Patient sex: F
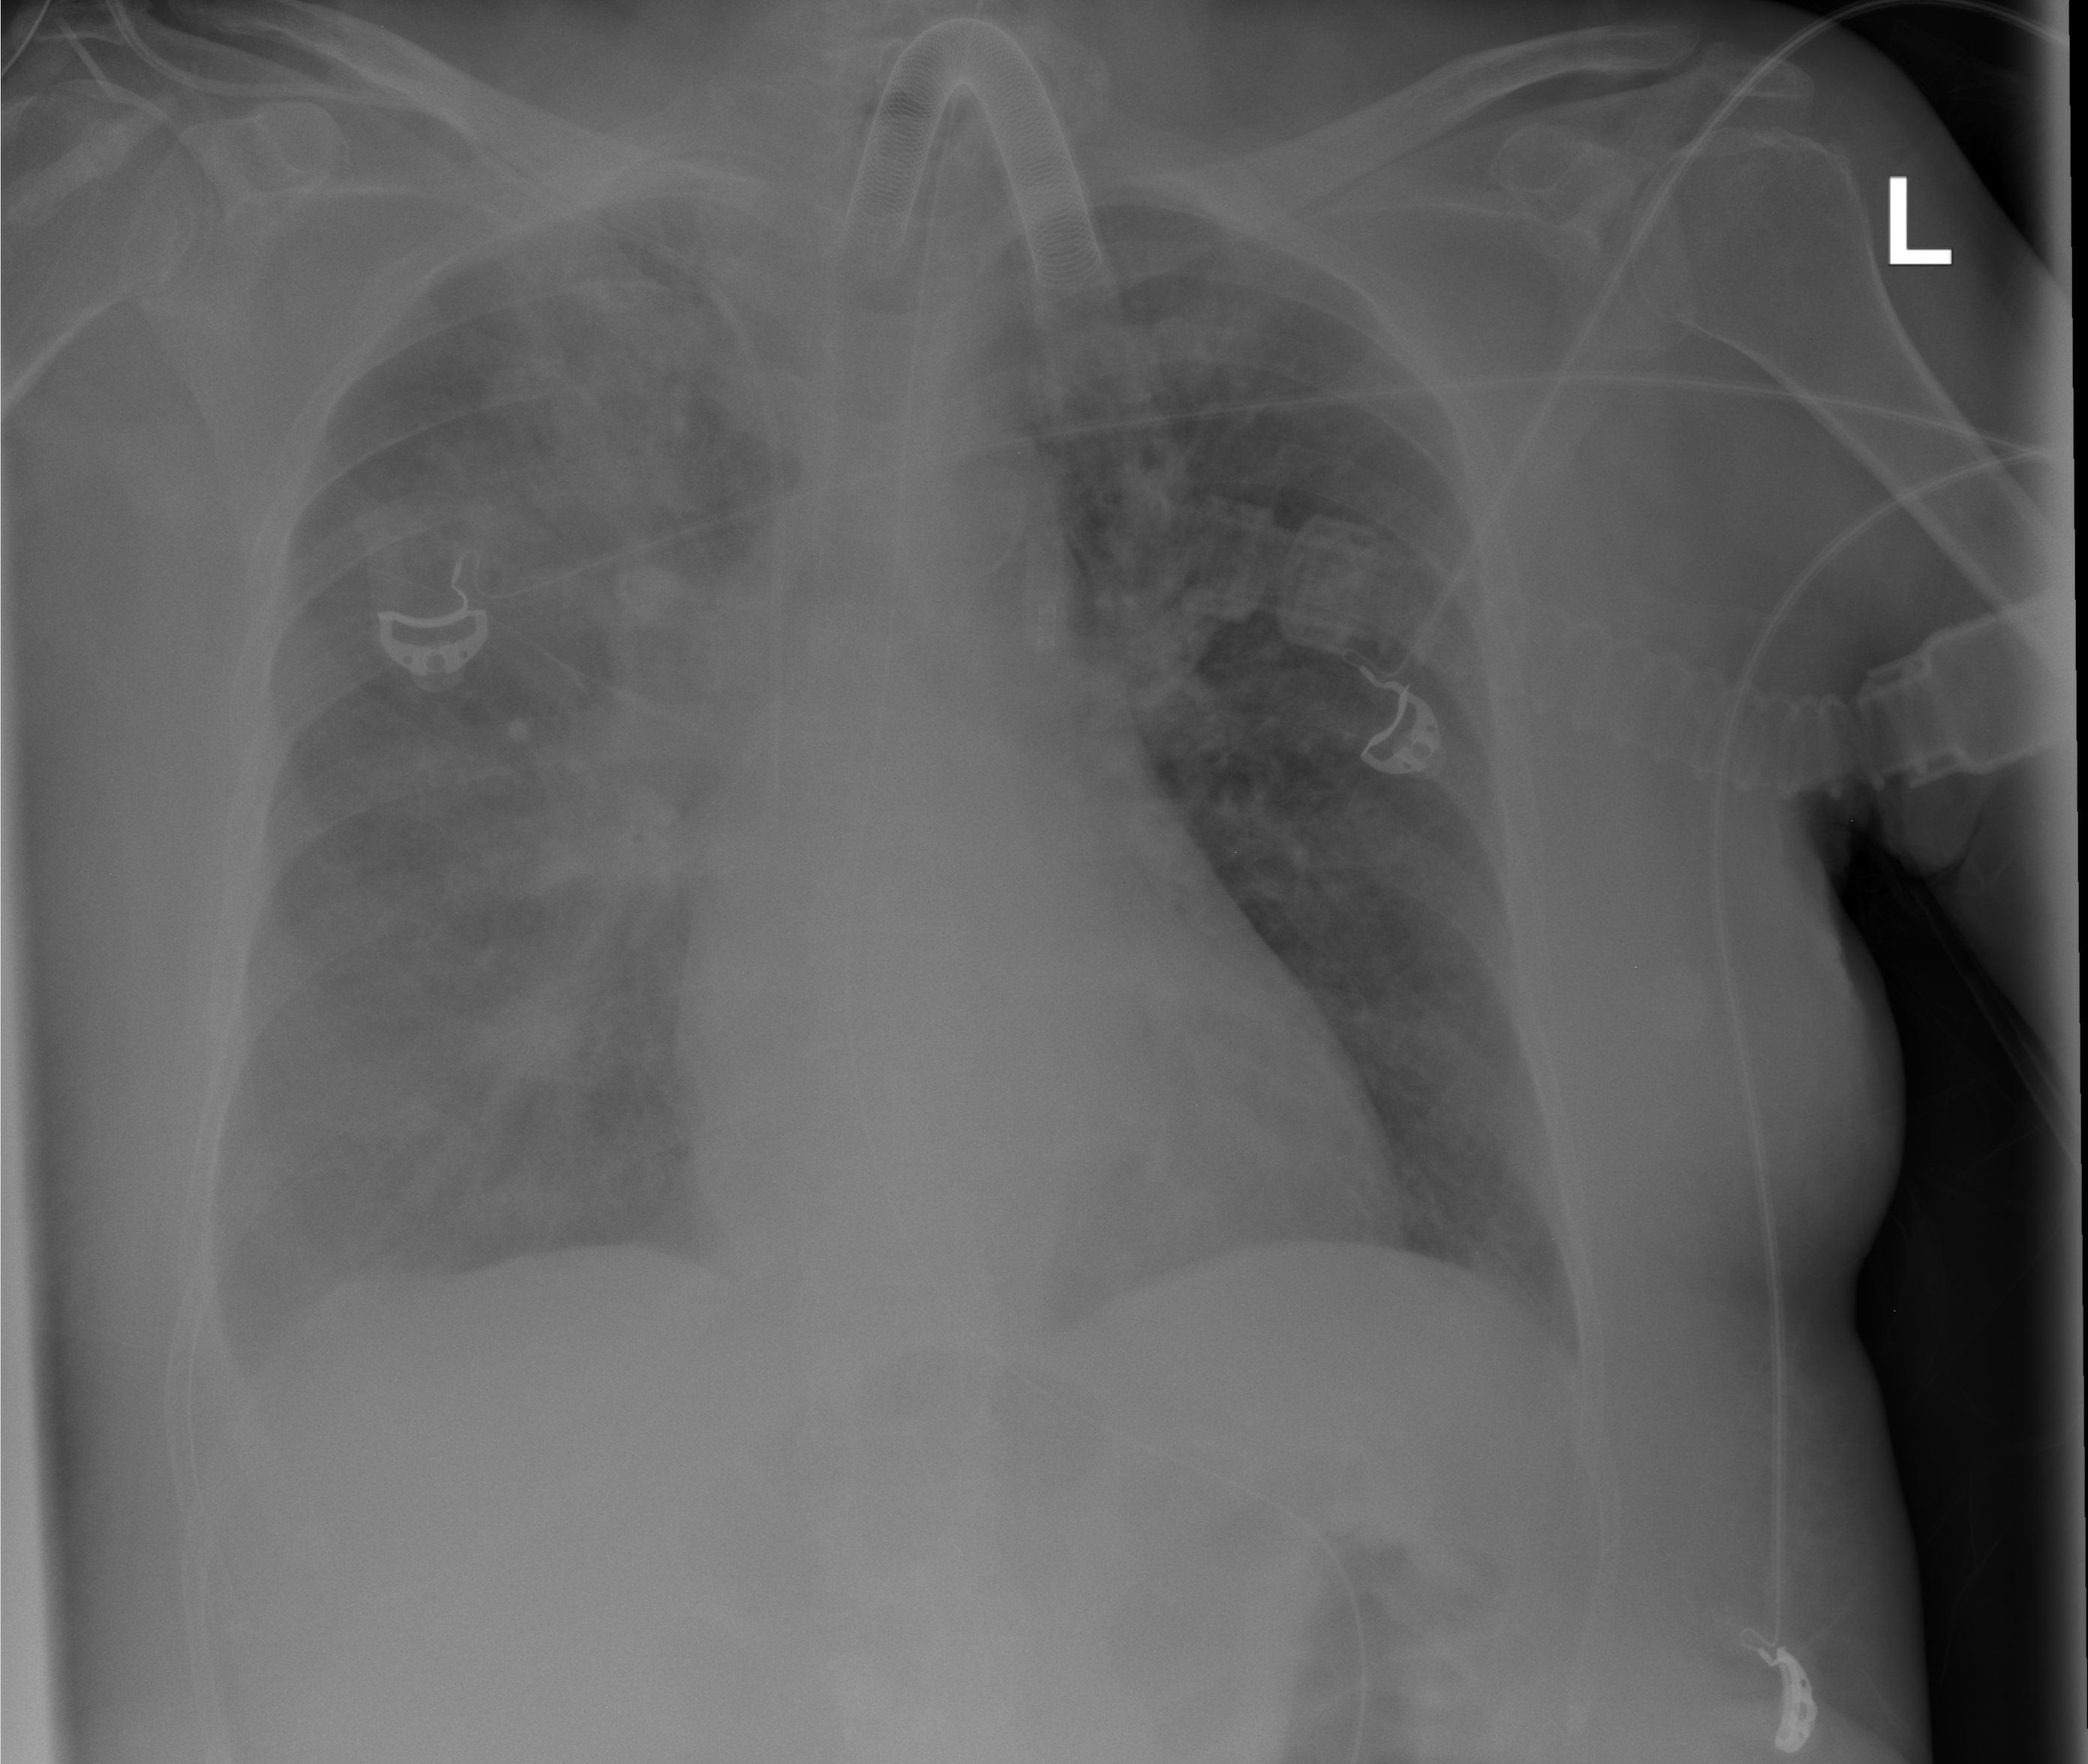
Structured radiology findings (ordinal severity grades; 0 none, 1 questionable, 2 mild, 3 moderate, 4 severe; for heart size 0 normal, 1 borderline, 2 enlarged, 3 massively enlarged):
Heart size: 0
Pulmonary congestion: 2
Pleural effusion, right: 2
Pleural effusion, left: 0
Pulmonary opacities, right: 3
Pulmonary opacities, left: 0
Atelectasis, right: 2
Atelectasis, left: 2